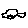
Label: car